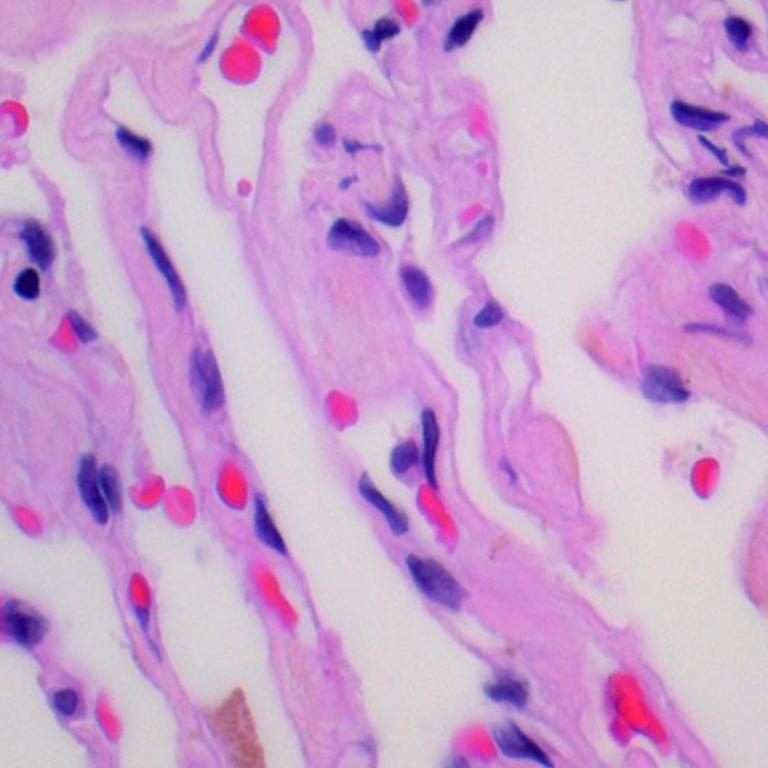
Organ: lung
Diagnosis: benign